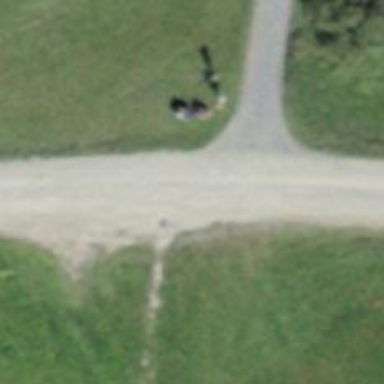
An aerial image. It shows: Unclassified road with compacted surface.